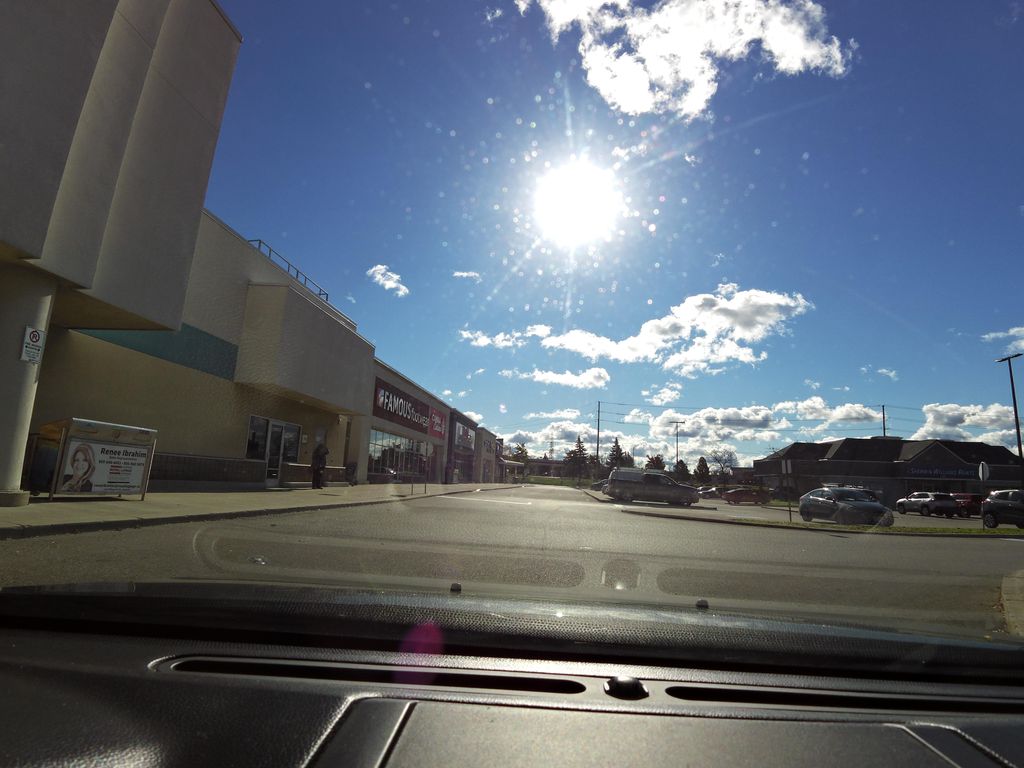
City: hamilton